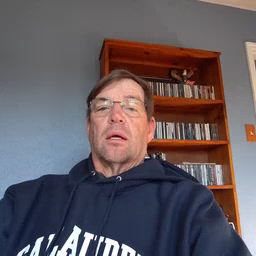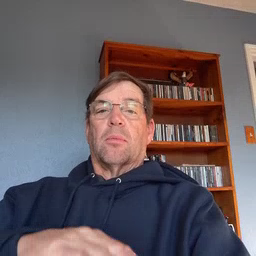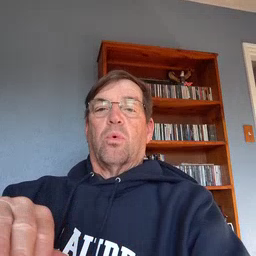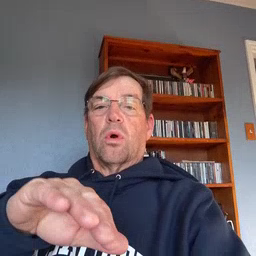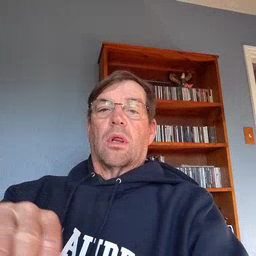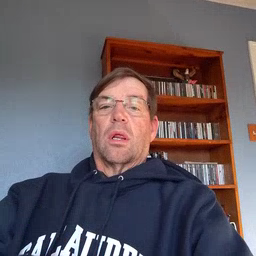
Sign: pool